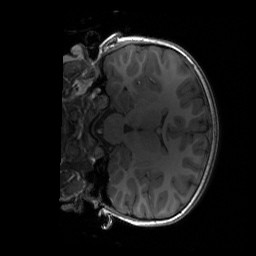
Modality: T1w
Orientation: coronal
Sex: female
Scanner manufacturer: siemens
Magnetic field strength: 3 T
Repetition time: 1.9 s
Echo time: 0.00243 s